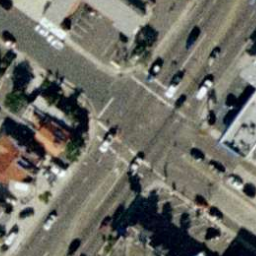
Label: intersection